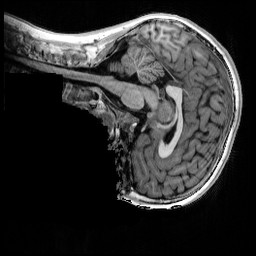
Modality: T1w
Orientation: sagittal
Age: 10
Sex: male
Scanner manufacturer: siemens
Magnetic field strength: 3 T
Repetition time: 4 s
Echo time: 0.00289 s